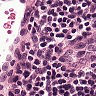
Metastatic tissue present: no